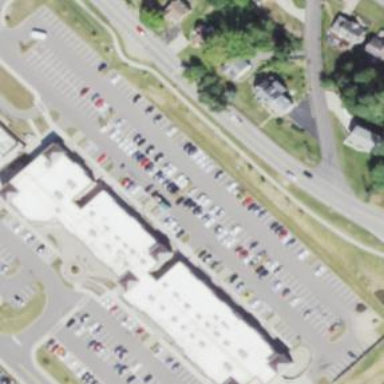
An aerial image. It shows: Parking area with surface.